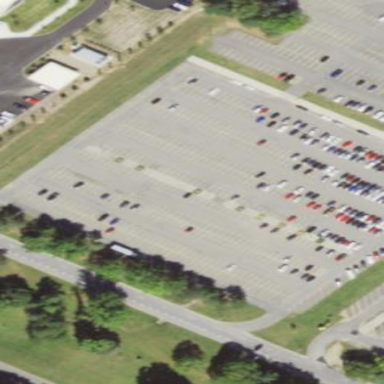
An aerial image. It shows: Parking area.